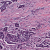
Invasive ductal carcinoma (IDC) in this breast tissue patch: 1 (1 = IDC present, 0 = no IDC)